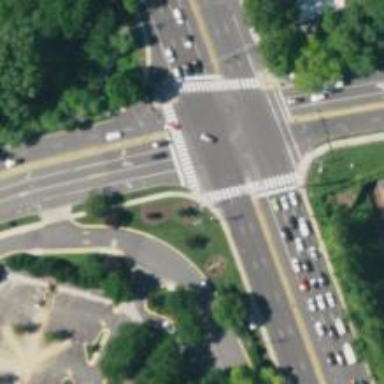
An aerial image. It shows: Zebra crossing on the road.